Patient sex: M
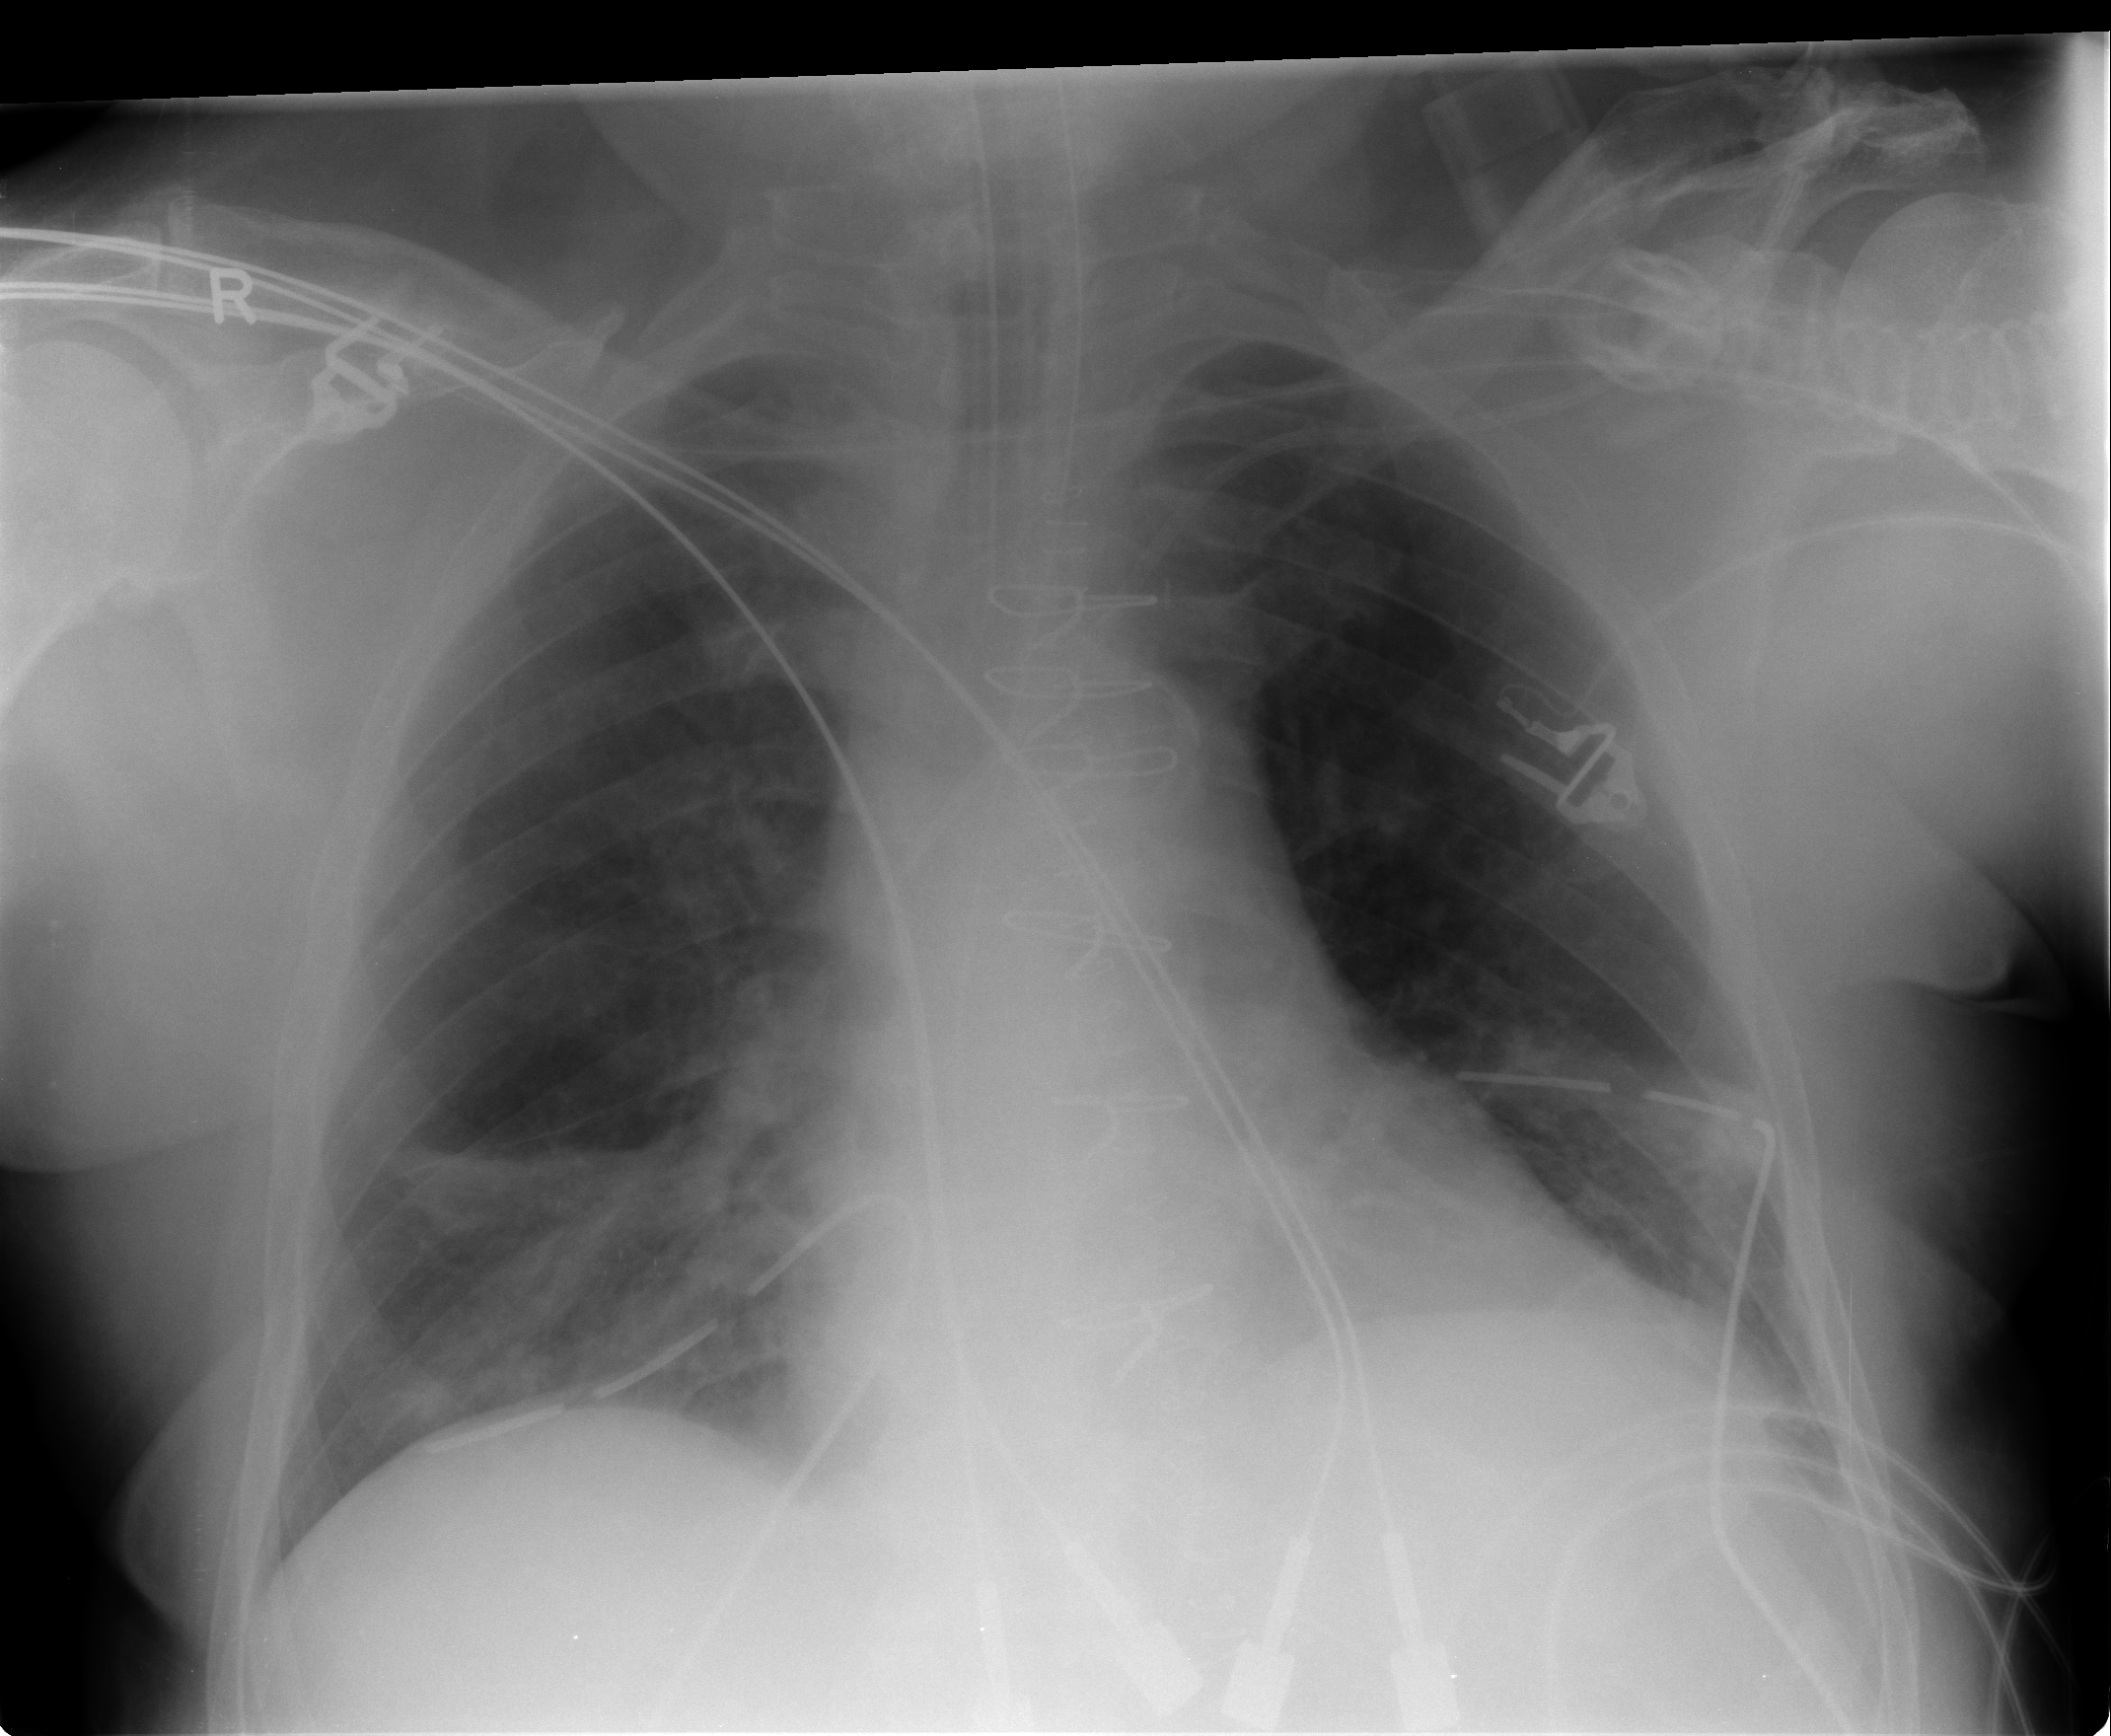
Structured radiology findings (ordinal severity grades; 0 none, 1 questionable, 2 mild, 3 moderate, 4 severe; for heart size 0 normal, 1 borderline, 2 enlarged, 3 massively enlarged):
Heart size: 2
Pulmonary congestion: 0
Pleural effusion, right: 0
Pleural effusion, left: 1
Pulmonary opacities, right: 1
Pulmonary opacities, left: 0
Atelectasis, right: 2
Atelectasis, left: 2